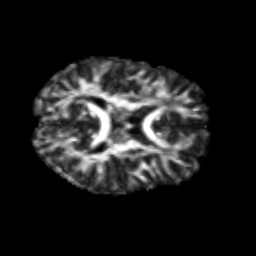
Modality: FA
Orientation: axial
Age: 25
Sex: female
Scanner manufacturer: siemens
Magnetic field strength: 3 T
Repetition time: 3.5 s
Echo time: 0.125 s